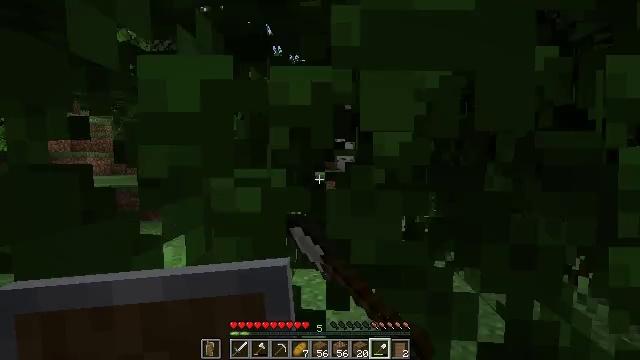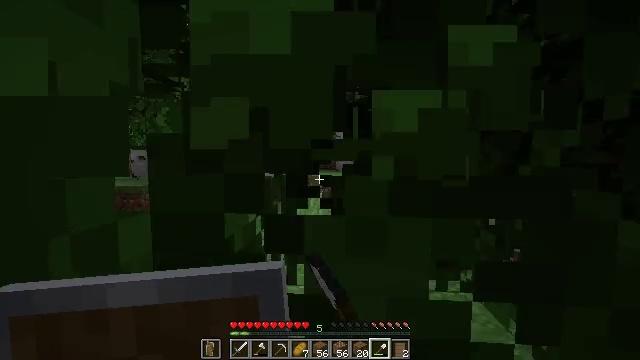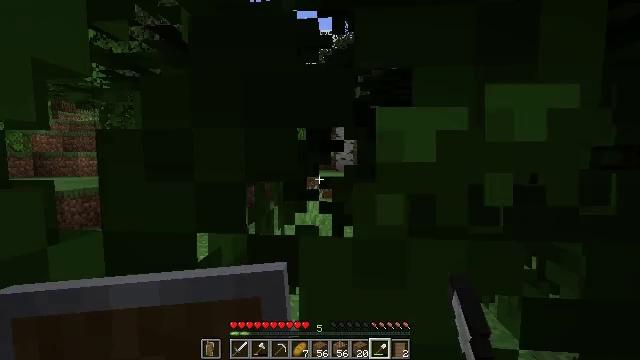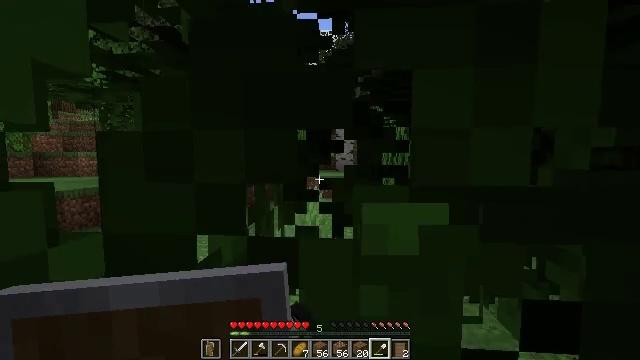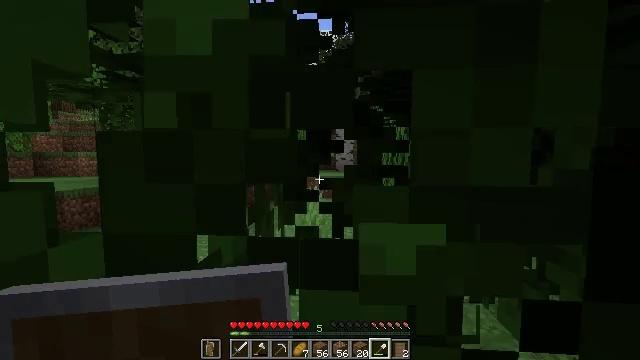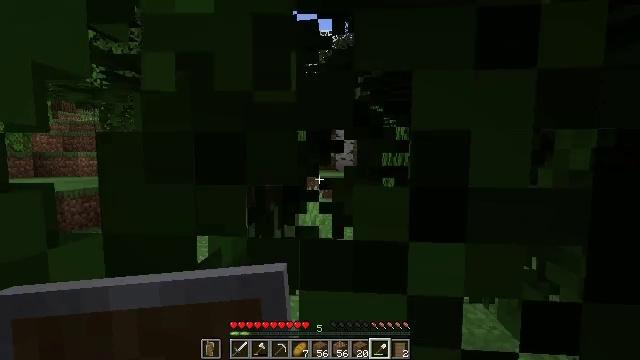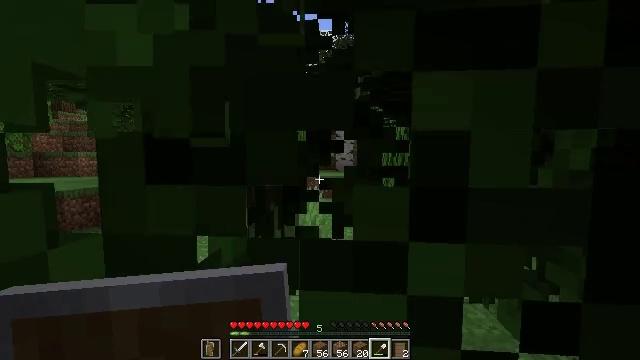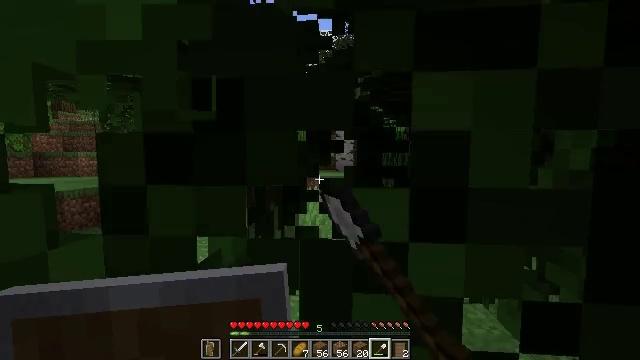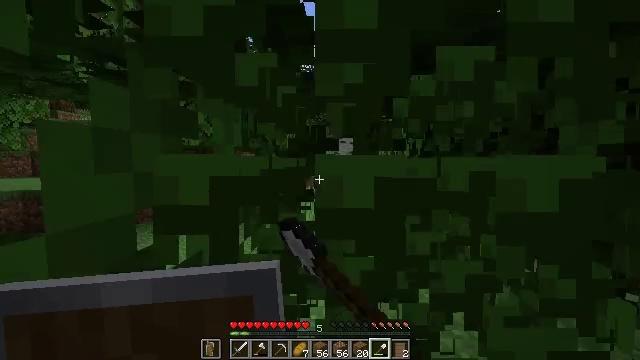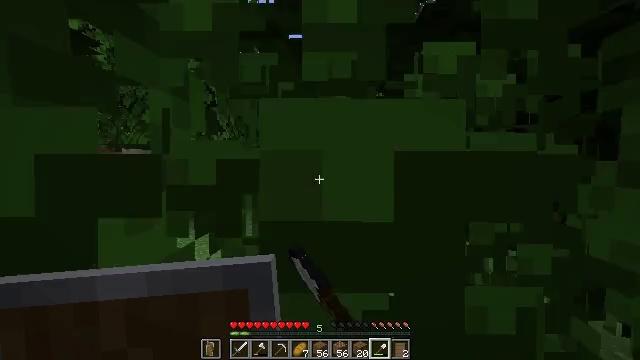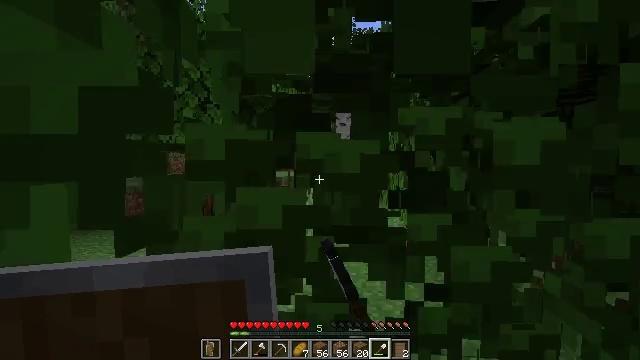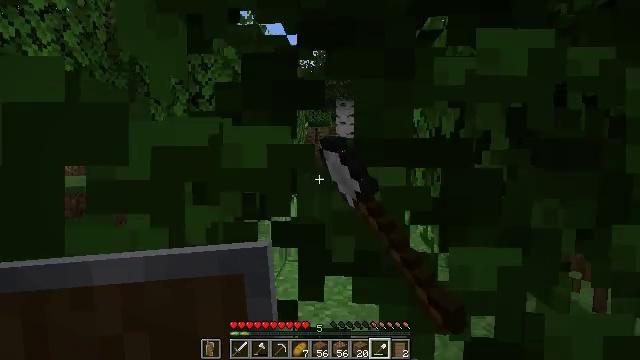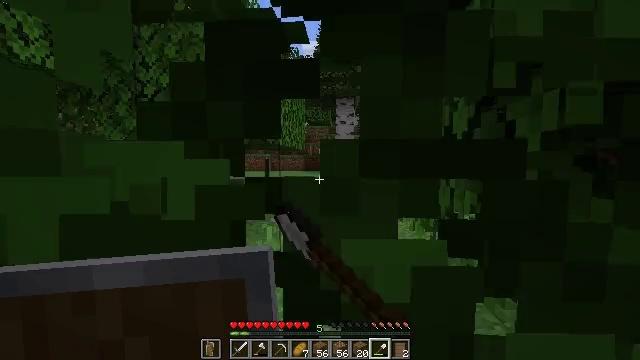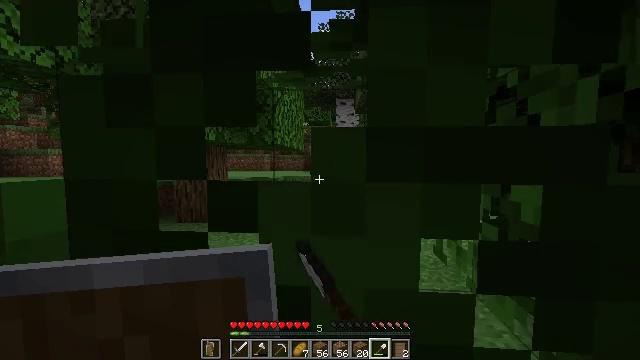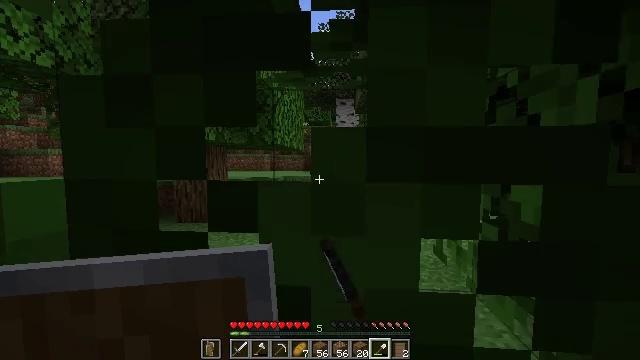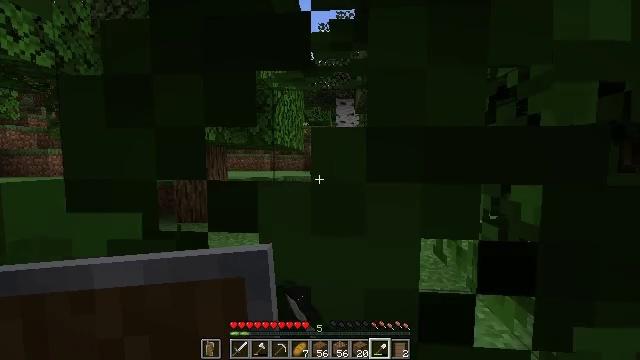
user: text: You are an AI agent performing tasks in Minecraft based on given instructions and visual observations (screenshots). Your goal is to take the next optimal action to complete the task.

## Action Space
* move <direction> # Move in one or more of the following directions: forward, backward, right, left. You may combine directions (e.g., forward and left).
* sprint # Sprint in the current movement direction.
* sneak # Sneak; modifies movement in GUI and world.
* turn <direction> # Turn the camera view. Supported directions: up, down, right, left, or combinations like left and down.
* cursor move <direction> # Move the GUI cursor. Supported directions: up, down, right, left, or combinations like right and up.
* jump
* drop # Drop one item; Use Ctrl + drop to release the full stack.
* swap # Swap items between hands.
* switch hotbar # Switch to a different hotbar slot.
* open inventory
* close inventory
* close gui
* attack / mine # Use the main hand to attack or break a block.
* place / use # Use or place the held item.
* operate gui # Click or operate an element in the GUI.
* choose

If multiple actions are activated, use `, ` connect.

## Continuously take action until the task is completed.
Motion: motion action
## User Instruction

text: Gather oak leaves by attacking.
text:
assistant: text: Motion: move forward, attack / mine
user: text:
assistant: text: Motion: move forward, attack / mine
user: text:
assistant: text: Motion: move forward, attack / mine
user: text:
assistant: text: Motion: move forward, attack / mine
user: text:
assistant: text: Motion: move forward, attack / mine
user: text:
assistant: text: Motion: move forward, attack / mine
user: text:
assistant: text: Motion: move forward, attack / mine
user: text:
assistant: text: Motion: move forward, attack / mine
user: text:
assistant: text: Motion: move forward, attack / mine
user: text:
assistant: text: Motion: move forward, attack / mine
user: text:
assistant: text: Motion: move forward, attack / mine
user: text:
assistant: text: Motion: move forward, attack / mine
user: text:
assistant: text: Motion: move forward, attack / mine
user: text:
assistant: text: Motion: move forward, attack / mine
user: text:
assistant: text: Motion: move forward, attack / mine
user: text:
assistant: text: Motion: move forward, attack / mine
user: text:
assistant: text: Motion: move forward, attack / mine
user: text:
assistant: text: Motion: move forward, attack / mine
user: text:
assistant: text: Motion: move forward, attack / mine
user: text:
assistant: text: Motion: move forward, attack / mine
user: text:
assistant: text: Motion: move forward, attack / mine
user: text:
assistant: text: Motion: move forward, attack / mine
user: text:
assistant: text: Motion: move forward, attack / mine
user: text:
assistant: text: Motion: move forward, attack / mine
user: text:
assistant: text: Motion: attack / mine